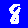
Digit: 8